Interaction volume radius: 5 \u00c5
Interaction volume height: 25 \u00c5
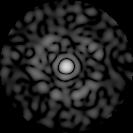
Disorder parameter: 0.8532